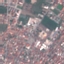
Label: Residential